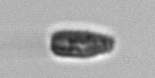
Label: Pseudochattonella_farcimen